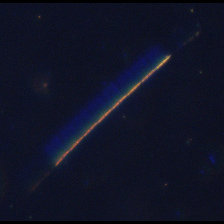
Taxon: Psuedo-nitzschia
Group: Diatoms